Question: I'm using leaflet for R and I simply would like to be redirected on some URL when I click on the raster image. My current code is the following :
'''
library(htmlwidgets)
library(raster)
library(leaflet)
library(sp)
imgPath = paste(projectPath,"/test.tif", sep = "")
outPath = paste(projectPath, "/leaflethtmlgen.html", sep="")
r <- raster(imgPath)
pal <- colorNumeric(c("#FF0000", "#666666", "#FFFFFF"), values(r),
na.color = "transparent")
m <- leaflet()
m <- addTiles(m)
m <- addRasterImage(m,r, colors=pal, opacity = 0.9, maxBytes = 123123123, group = "Raster1")
m <- addLegend(m,pal = pal, values = values(r), title = "Test")
m <- addLayersControl(
m,
overlayGroups = c("Raster1"),
options = layersControlOptions(collapsed = FALSE)
)
m
'''
The result is the following:

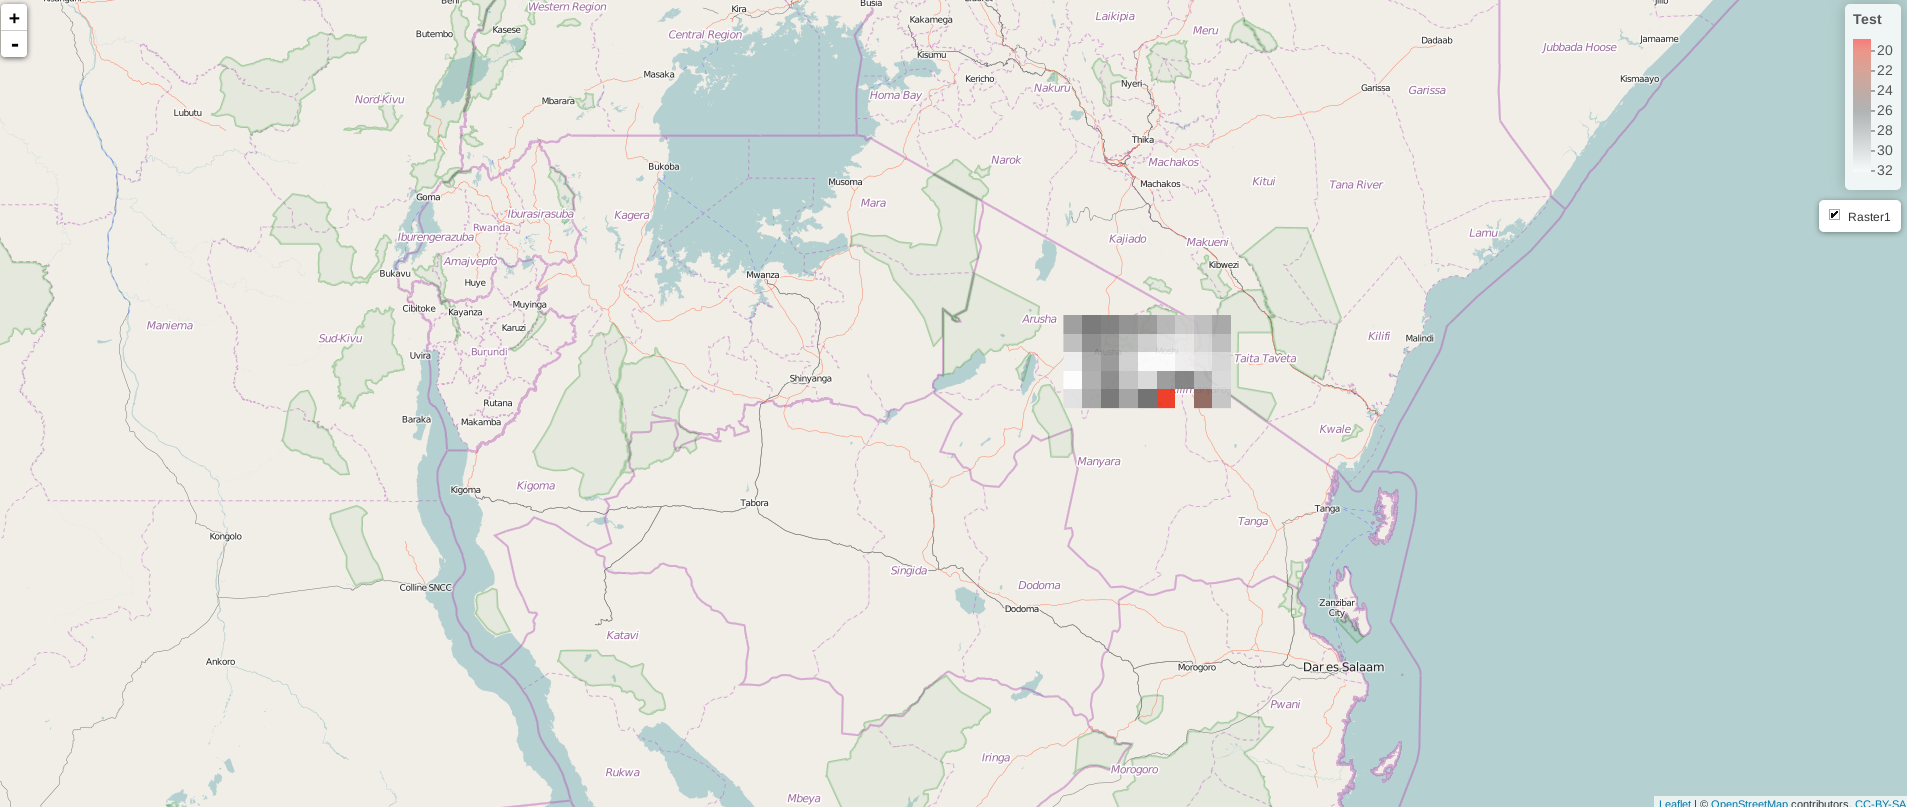
Answer: You could use 'viewExtent' from the mapview package for that:
'''
library(mapview)
mapview(poppendorf[[10]]) +
viewExtent(poppendorf[[10]],
opacity = 0, fillOpacity = 0,
popup = '<a href="http://www.google.com">Search Google</a>')
'''
'viewExtent' does as the name suggests draw a rectangle around the the extent of a raster image (or any spatial object form the sp package). By setting the line and fill opacity to zero and providing a custom popup you can achieve something that is pretty close to what you want. I am not aware of any way to directly link hyperlinks to raster objects in leaflet for R.
HTH,
Tim